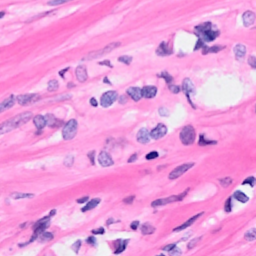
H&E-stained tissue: Breast